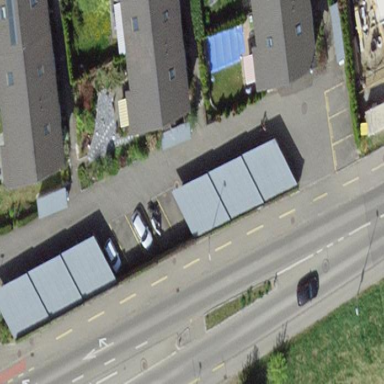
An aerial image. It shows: Group of garages.